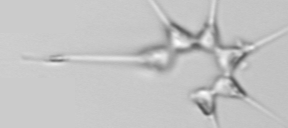
Label: Asterionellopsis_glacialis